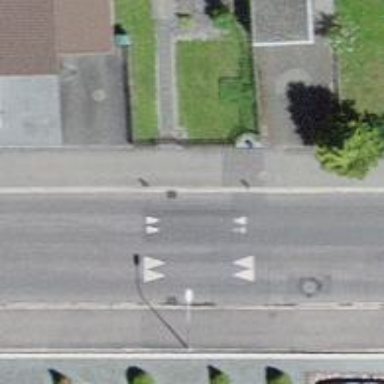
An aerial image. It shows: Black bollard acting as barrier.